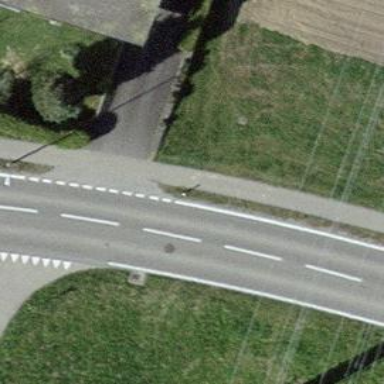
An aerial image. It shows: Secondary road with asphalt surface and cycle track on the right.